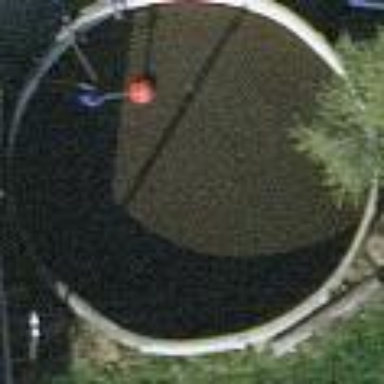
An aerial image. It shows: Storage tank that is man-made.